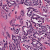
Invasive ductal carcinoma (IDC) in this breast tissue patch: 1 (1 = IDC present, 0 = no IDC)